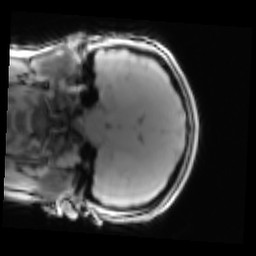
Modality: PDw
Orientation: coronal
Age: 16
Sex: female
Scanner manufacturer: siemens
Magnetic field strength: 3 T
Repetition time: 0.25 s
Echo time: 0.00103 s